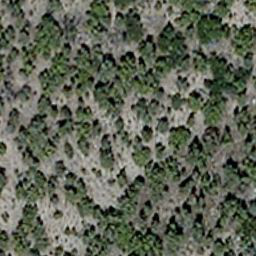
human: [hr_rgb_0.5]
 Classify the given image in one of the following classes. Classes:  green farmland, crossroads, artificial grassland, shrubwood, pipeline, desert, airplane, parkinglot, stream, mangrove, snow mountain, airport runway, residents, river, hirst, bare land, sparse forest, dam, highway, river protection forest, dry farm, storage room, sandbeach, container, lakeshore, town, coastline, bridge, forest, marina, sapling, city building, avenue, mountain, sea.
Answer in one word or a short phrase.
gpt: sparse forest